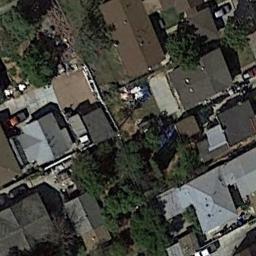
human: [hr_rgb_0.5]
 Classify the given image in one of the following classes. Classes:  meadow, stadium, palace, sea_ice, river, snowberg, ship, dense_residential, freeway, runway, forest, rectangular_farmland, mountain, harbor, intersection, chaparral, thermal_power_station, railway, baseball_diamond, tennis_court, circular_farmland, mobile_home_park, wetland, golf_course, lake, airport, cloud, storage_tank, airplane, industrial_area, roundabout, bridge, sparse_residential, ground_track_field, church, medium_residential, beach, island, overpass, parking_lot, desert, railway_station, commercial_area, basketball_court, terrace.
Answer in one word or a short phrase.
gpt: dense_residential